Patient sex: F
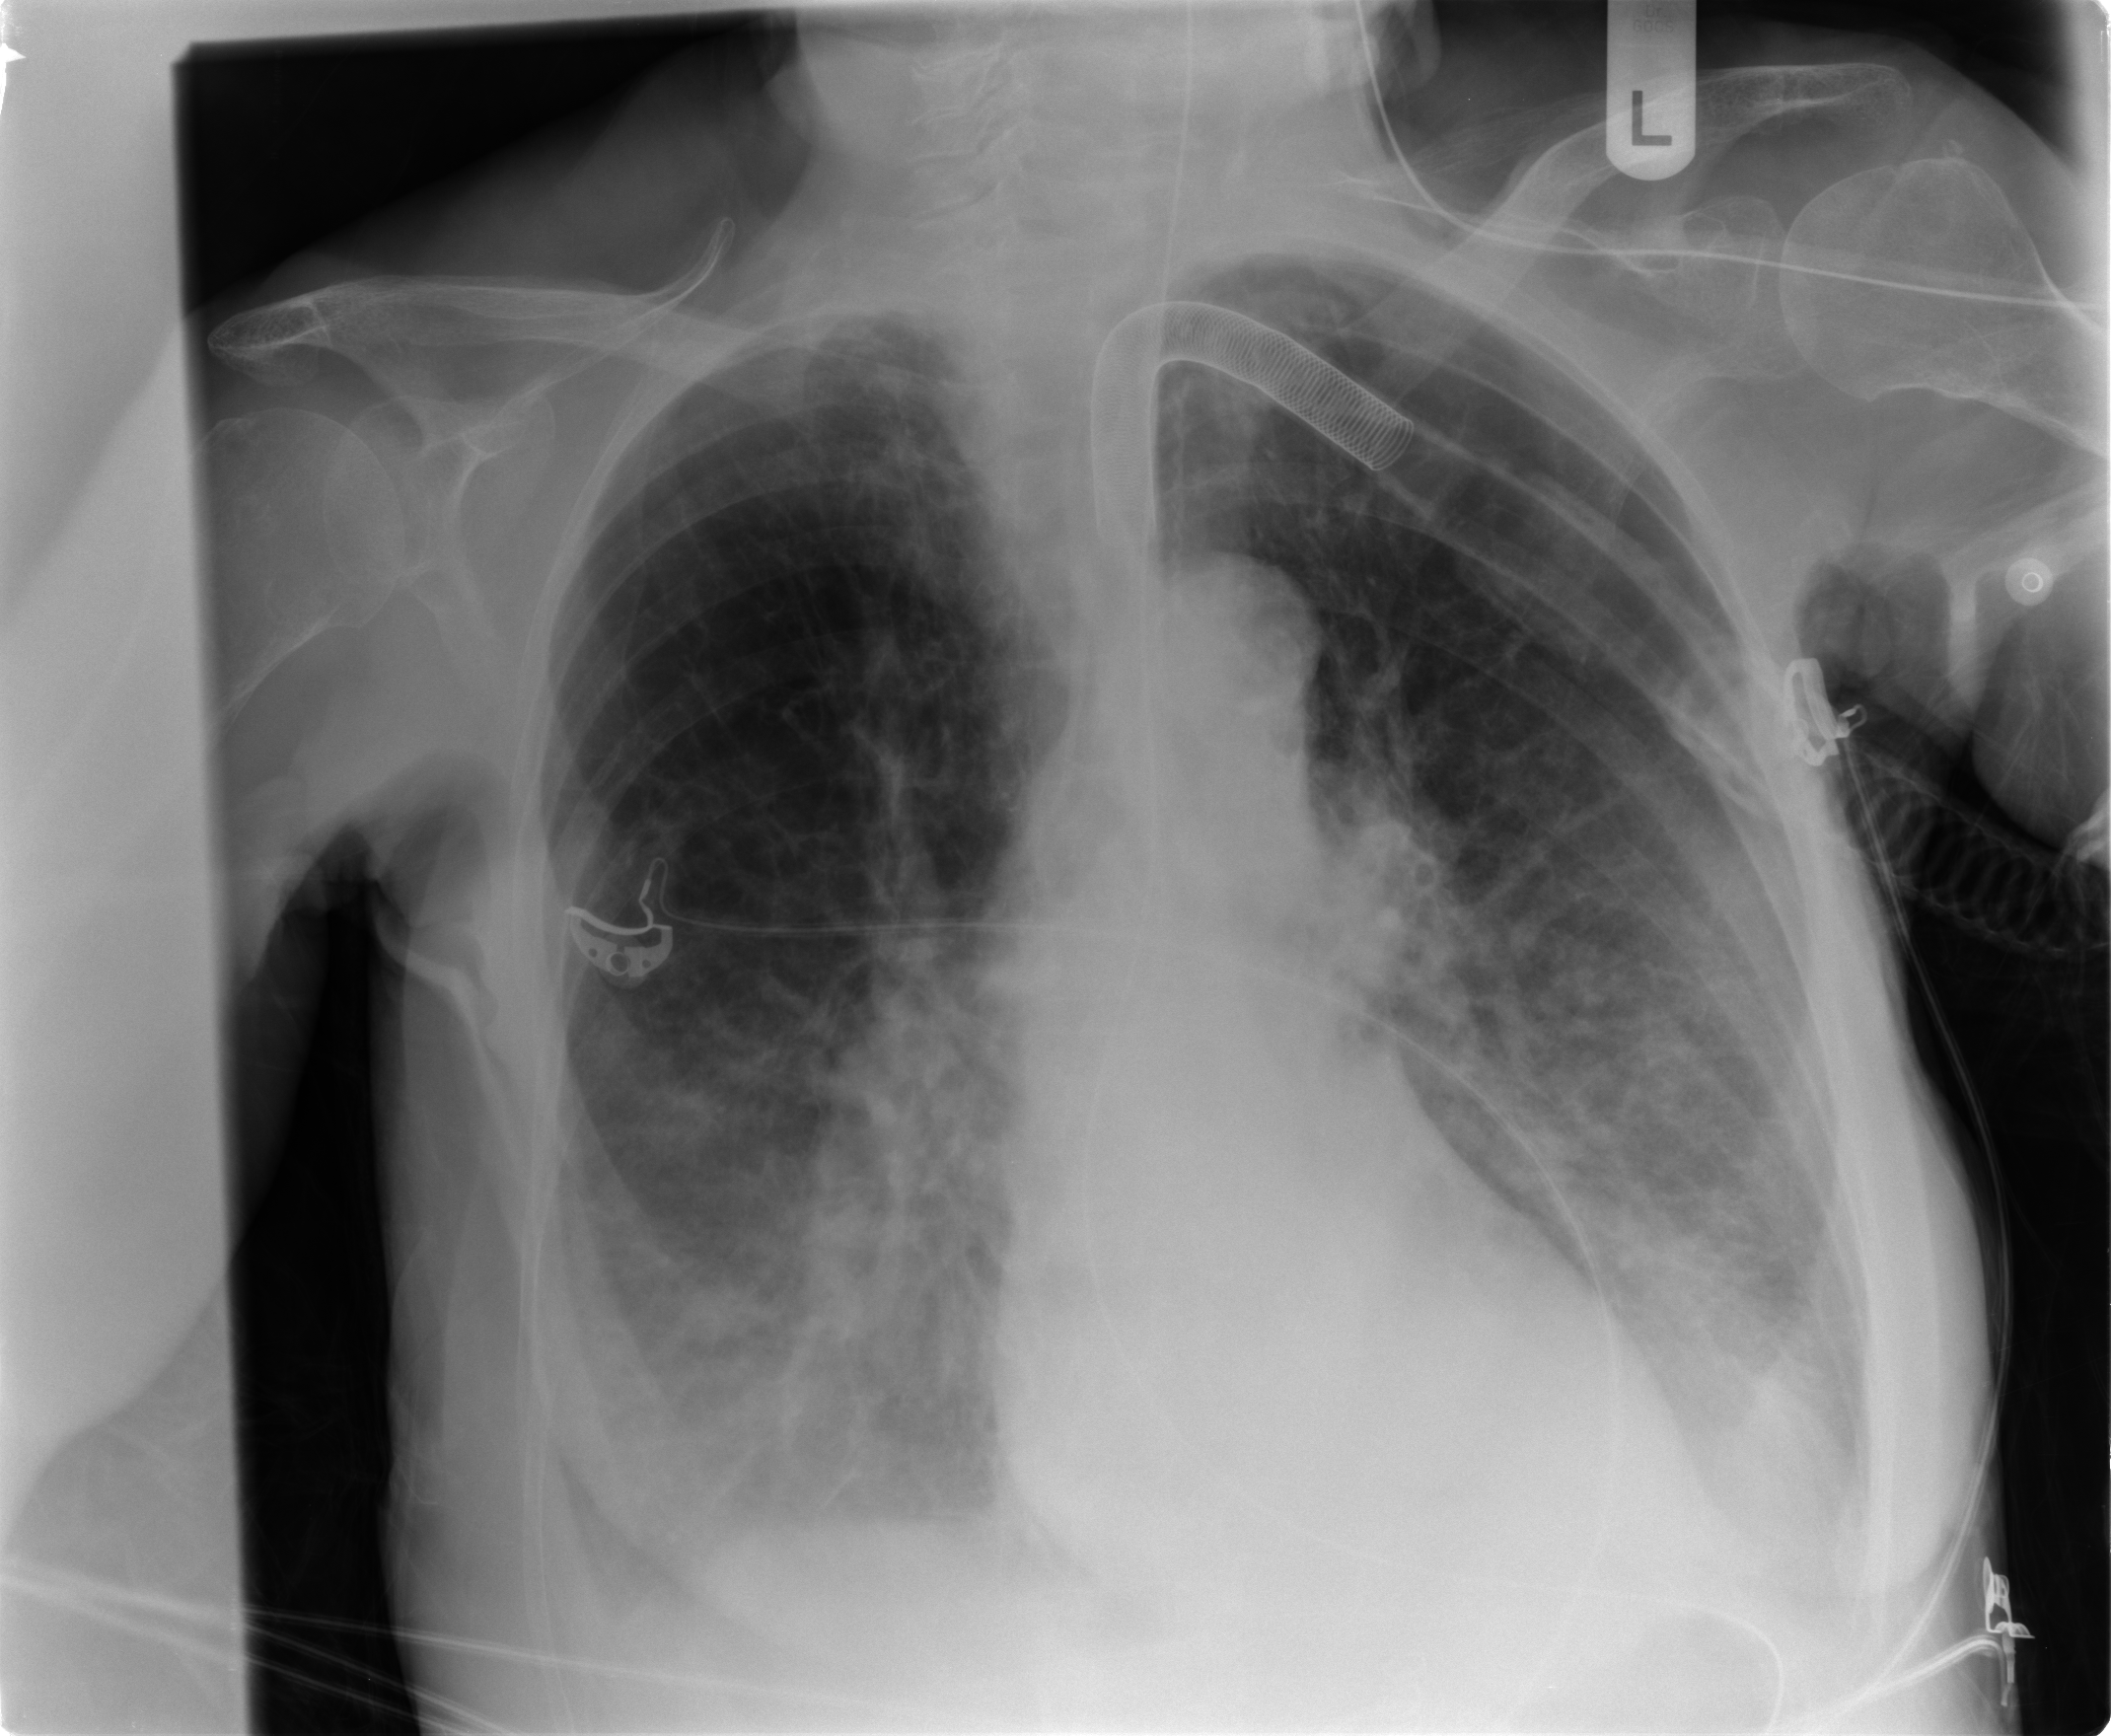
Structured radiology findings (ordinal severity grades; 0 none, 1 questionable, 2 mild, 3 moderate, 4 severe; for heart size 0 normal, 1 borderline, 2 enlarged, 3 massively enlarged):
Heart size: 0
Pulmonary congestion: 2
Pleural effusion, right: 2
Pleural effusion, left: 2
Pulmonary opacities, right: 2
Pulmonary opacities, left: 2
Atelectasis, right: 2
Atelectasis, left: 2